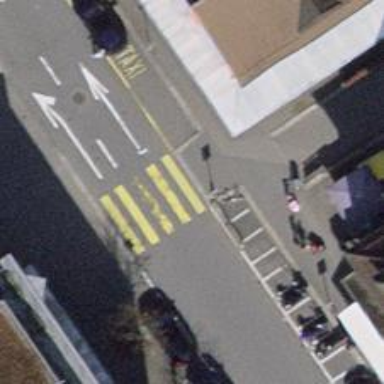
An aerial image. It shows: Kerb serving as barrier.